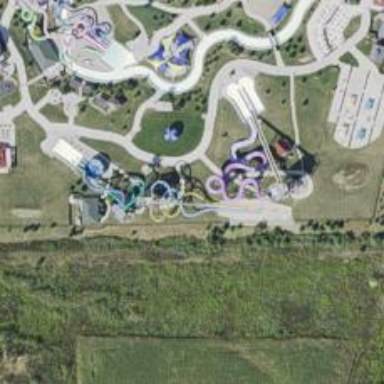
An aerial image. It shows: Water slide attraction.